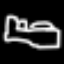
Label: bed